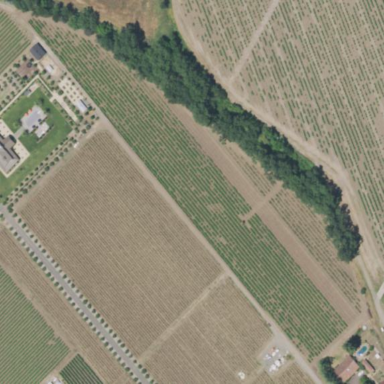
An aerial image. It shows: Vineyard where grapes are grown.